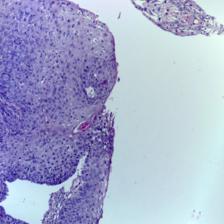
Diagnosis: OSCC